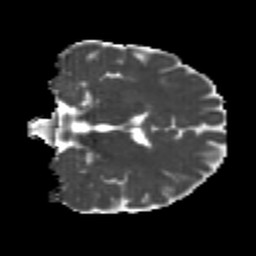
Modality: MD
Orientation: coronal
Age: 21
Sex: male
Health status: healthy
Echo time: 0.074 s